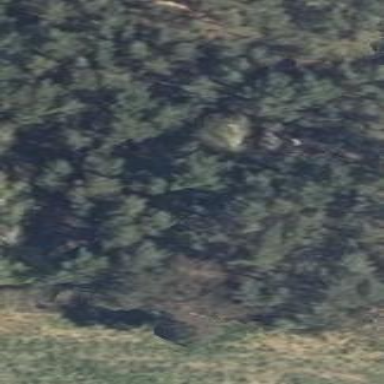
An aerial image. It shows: Mixed forest with various types of leaves.